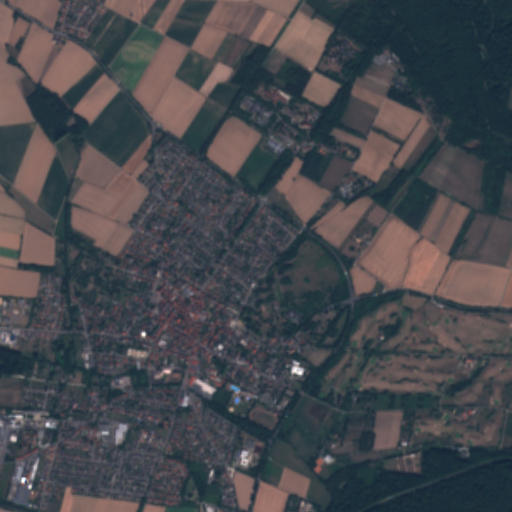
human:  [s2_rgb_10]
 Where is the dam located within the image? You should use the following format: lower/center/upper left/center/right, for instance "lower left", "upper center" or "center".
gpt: The dam is located in the center of the image.
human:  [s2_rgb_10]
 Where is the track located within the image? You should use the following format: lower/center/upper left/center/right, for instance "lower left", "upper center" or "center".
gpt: The track is located in the lower center of the image.
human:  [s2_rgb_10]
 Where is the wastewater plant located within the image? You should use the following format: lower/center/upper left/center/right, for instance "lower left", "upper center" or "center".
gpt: The wastewater plant is located in the lower center of the image.
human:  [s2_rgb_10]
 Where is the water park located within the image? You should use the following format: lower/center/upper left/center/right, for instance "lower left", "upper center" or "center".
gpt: The water park is located in the lower center of the image.
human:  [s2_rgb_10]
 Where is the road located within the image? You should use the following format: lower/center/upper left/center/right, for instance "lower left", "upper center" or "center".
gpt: There is no road in the image.